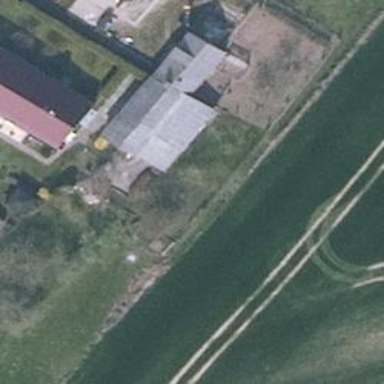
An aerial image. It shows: Barn.